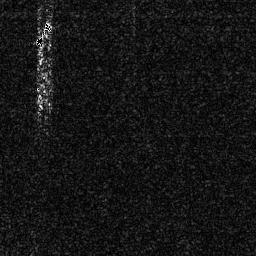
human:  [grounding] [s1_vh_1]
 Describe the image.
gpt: In the satellite image, there is  <ref>1 medium ship </ref> <box>[[12, 7, 20, 18, 0]]</box> located at top left.